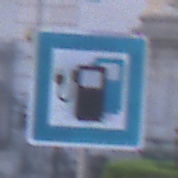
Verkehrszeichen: LadestationFuerElektrofahrzeuge
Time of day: SunriseSunset
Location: Outdoor (Urban)
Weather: PartlyCloudy
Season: NotSpecified
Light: Natural